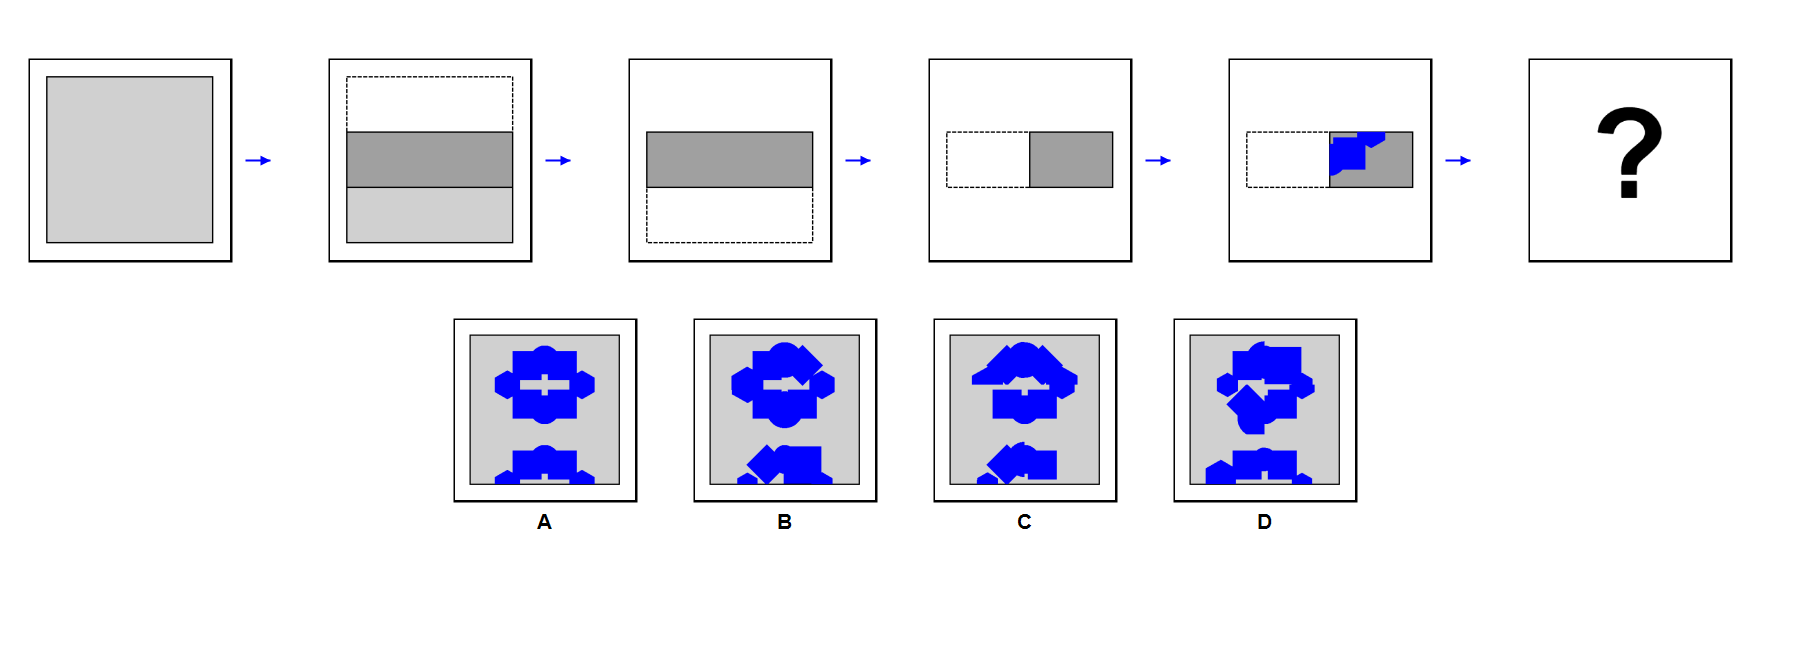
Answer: A